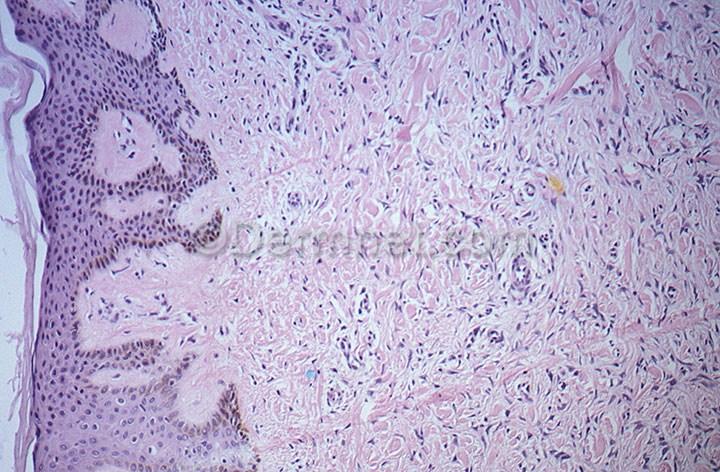
Disease: Seborrheic Keratoses and other Benign Tumors